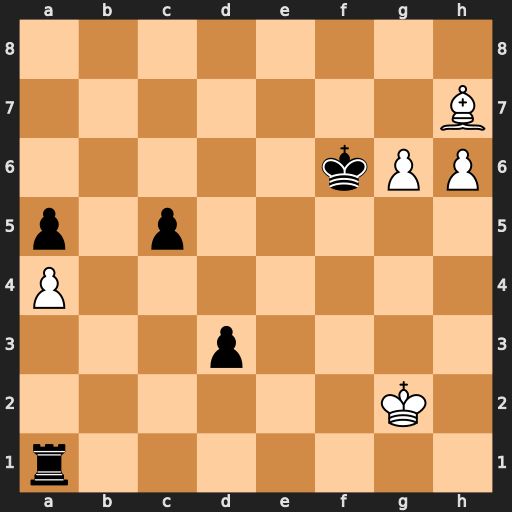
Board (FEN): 8/7B/5kPP/p1p5/P7/3p4/6K1/r7
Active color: w
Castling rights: -
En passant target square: -
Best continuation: g7 d2 Bc2 Ra2 Bd1 Kf7 Bb3+